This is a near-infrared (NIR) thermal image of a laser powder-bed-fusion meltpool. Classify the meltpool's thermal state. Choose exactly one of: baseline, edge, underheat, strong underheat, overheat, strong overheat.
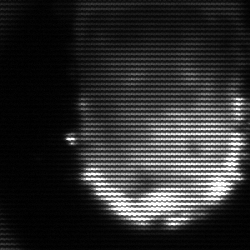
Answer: baseline